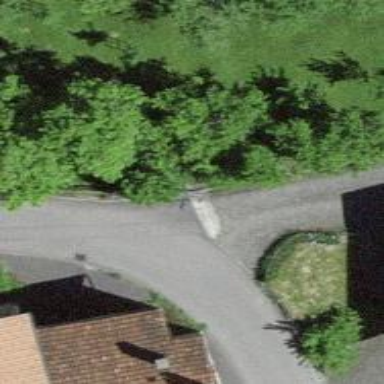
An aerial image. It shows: Tertiary road with asphalt surface.